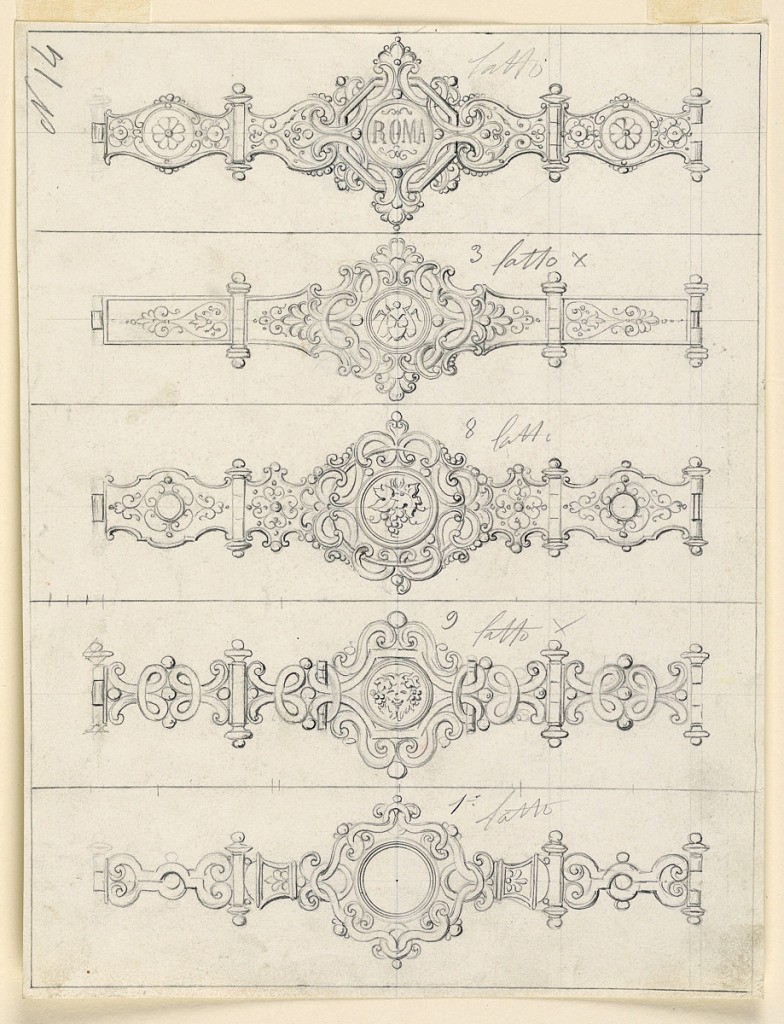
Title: Designs for a Bracelet
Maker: Salvatori, Italian, active 19th century
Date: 1875–1900
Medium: Graphite Support: off-white paper
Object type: Drawing
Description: Vertical rectangle. One below the other separated by a line. framing line.